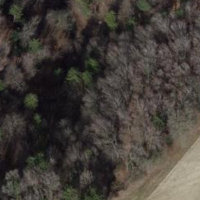
EUNIS habitat code: 41
Species observed at this site:
Cornus sanguinea